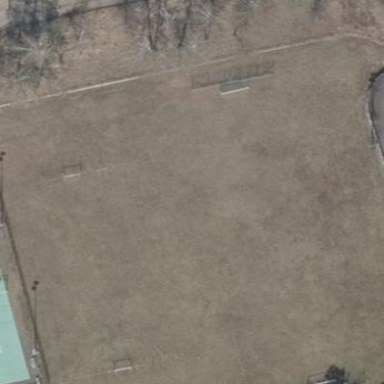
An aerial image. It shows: Grass pitch designated for multiple sports activities.